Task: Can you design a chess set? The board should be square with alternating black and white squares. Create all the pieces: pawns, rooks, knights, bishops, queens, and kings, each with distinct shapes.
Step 3496:
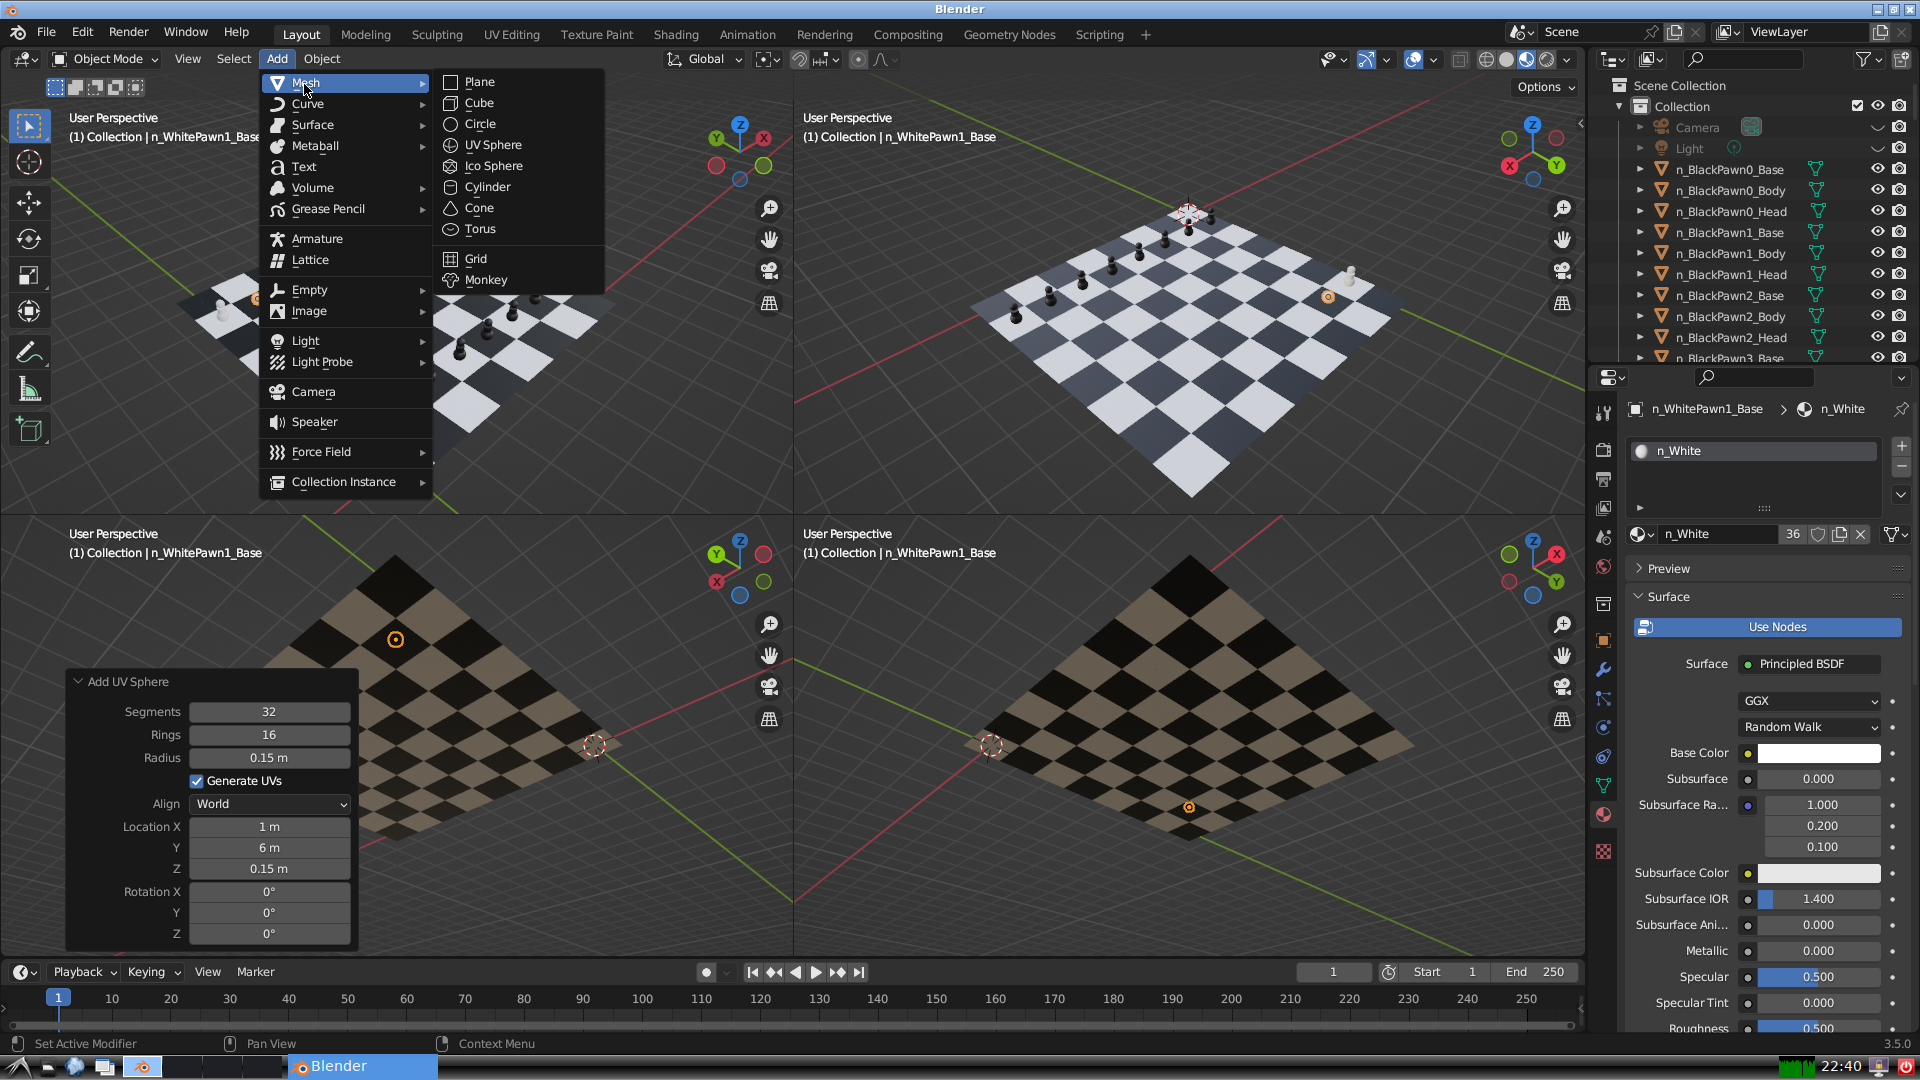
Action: {"mouse_move": [499, 187]}